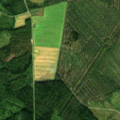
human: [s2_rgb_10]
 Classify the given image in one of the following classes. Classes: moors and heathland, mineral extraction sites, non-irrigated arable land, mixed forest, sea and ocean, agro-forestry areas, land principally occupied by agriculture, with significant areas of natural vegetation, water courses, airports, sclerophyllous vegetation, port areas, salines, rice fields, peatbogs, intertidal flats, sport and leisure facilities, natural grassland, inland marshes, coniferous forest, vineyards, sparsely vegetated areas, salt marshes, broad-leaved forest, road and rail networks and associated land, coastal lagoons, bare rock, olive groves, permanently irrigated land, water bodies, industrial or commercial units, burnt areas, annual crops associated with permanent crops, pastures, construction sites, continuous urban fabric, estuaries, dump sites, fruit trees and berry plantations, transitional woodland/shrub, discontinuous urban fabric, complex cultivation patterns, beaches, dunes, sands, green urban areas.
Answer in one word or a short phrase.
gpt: non-irrigated arable land, coniferous forest, mixed forest, transitional woodland/shrub